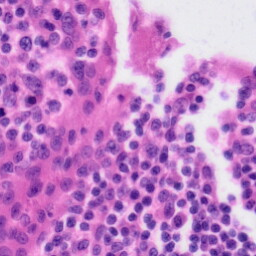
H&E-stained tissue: Tonsil